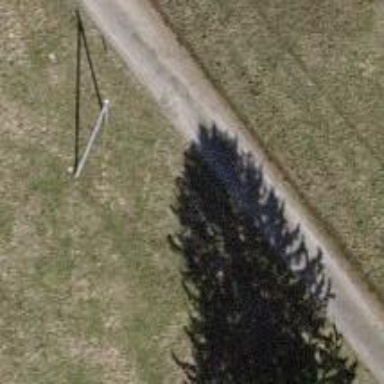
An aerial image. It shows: Power pole.